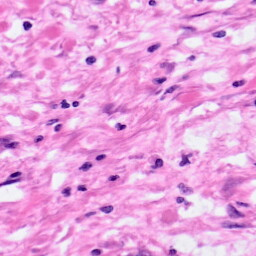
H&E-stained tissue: Pancreatic